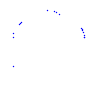
Particle: kaon